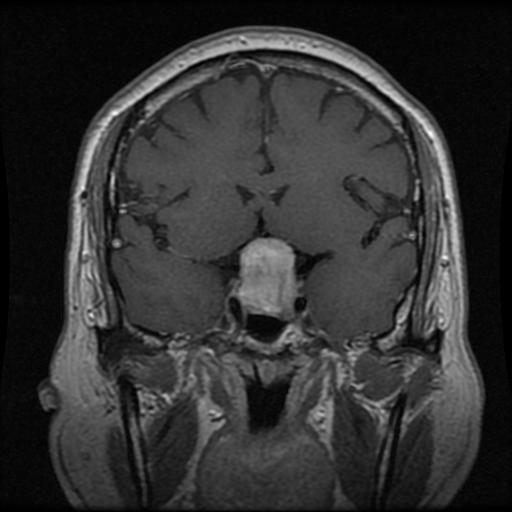
Label: pituitary